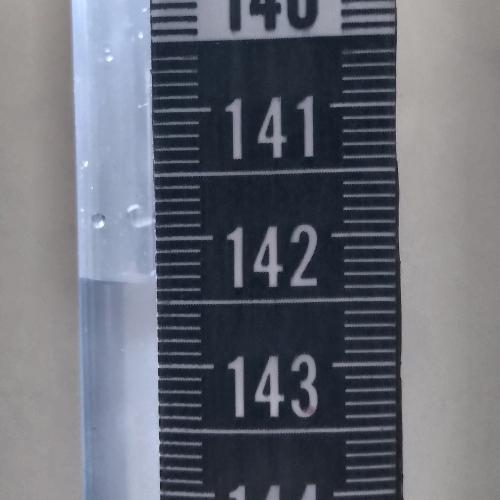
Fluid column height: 142.4 cm